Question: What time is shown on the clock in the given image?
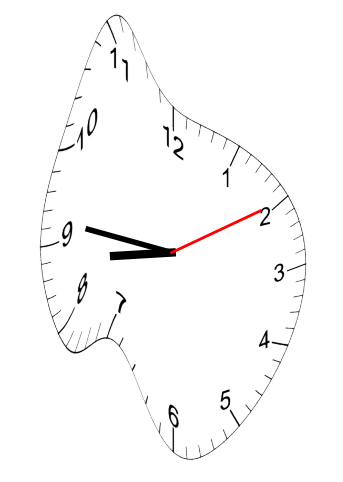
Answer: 08:46:10